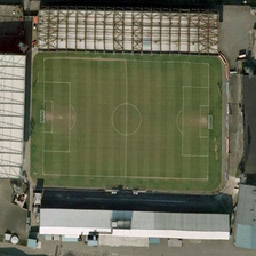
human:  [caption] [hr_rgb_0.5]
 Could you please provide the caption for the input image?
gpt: Two buildings and two stands up around the football field.

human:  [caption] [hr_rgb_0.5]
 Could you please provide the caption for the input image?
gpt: the soccer field of this stadium is partly bald near its goals .

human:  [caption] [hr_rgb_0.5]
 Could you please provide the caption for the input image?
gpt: there are three buildings and two grandstands with awnings around the football field .

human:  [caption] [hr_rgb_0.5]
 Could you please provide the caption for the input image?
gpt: There are three buildings and two awning stands around the football field.

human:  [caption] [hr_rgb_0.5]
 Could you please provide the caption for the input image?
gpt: There are three buildings and two stands with tents around the football field.